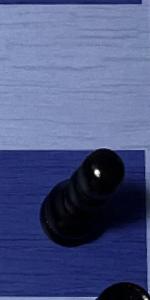
Label: Pawn_Black